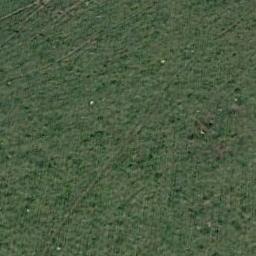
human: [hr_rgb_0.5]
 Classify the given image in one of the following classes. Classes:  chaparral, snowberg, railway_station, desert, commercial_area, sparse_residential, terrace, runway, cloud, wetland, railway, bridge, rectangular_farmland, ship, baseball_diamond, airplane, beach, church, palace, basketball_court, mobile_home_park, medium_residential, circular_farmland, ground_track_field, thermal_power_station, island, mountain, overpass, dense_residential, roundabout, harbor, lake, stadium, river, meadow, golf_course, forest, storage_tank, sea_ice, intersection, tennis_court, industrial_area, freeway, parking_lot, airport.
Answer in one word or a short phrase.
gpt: meadow